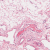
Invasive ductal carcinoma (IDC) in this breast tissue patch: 0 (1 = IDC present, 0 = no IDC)